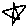
Label: star